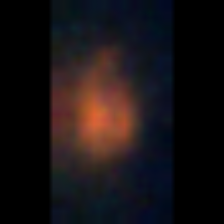
Taxon: Unknown_detritus
Group: Unknown